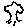
Label: tree